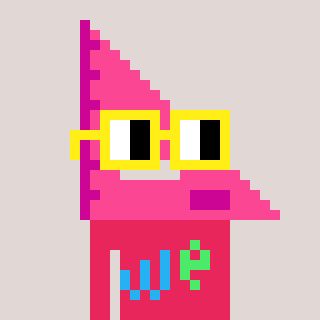
a pixel art character with square yellow glasses, a squadron ruler-shaped head and a redpinkish-colored body on a warm background